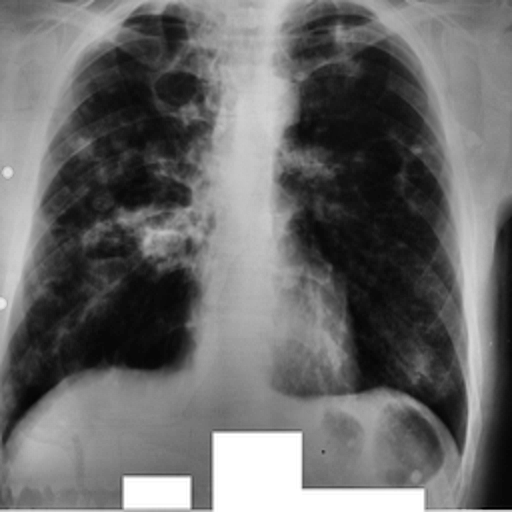
Finding: TUBERCULOSIS